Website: apple
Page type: customer-info-address
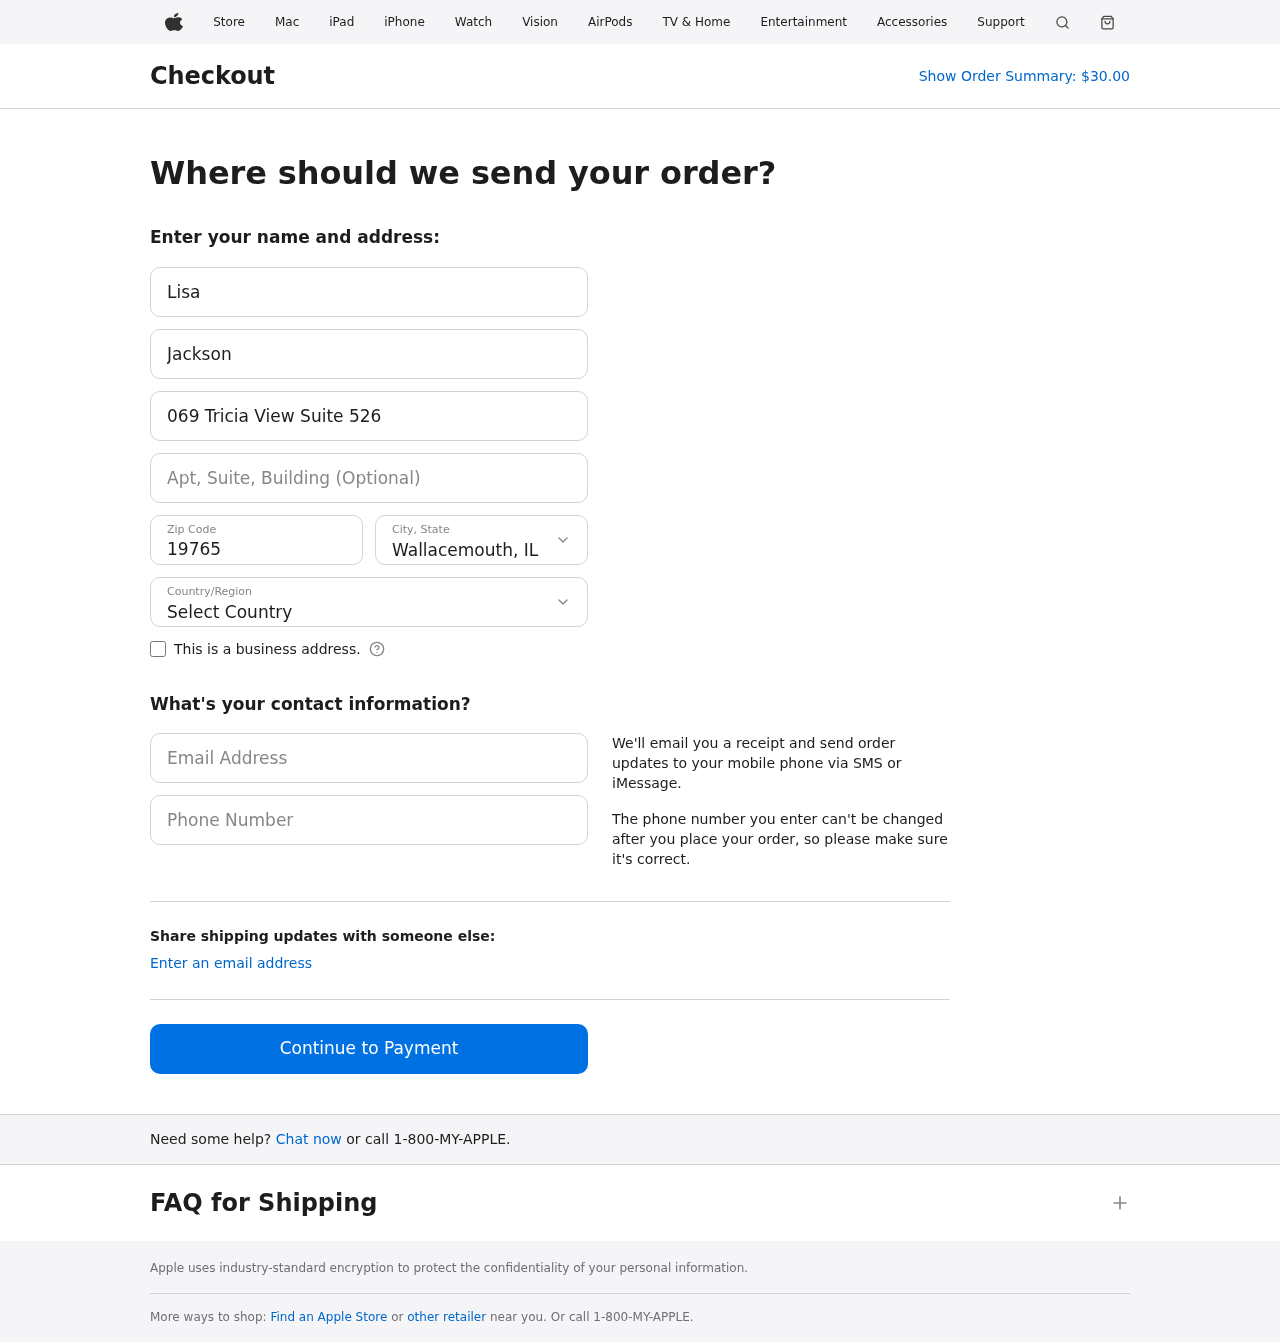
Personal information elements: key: PII_CITY_STATE
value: Wallacemouth, IL
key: PII_COUNTRY
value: United States
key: PII_EMAIL
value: ljackson@gmail.com
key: PII_FIRSTNAME
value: Lisa
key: PII_LASTNAME
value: Jackson
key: PII_PHONE
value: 2047251061
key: PII_POSTCODE
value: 19765
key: PII_STREET
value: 069 Tricia View Suite 526
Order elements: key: ORDER_TOTAL
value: $30.00